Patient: sex M, age 57
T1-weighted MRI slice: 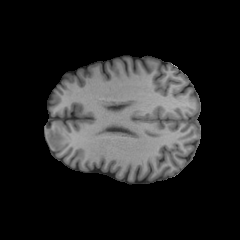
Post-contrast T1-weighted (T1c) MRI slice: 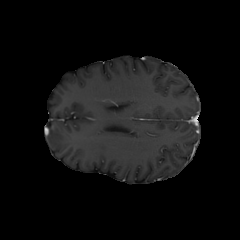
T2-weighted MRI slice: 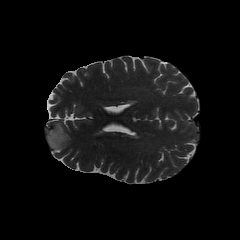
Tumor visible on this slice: yes
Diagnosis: Oligodendroglioma, IDH-mutant, 1p/19q-codeleted
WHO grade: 2